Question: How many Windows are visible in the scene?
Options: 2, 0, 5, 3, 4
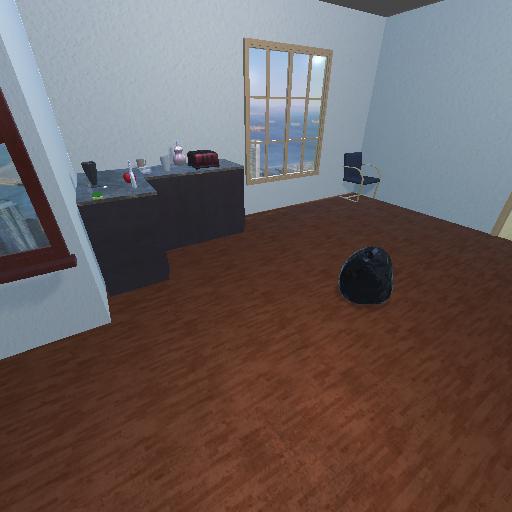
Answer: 2